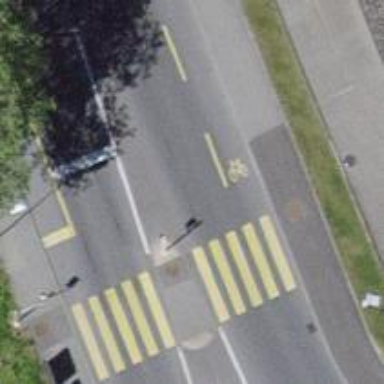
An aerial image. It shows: Secondary road with asphalt surface.